Question: How I can create a special form like the below in CSS?

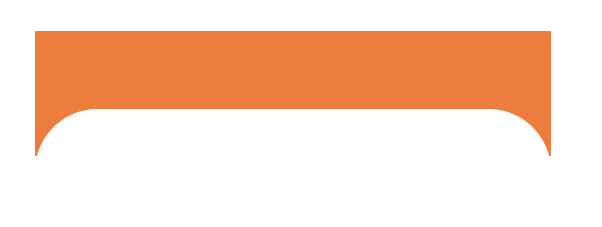
Answer: '''
.form{
width: 300px;
height: 80px;
background-color: darkorange;
position: relative;
}
.form::after{
content: '';
width: 100%;
height: 40px;
background-color: #fff;
position: absolute;
bottom: 0;
border-radius: 120px 120px 0 0;
}
'''
'''
<div class='form'></div>
'''